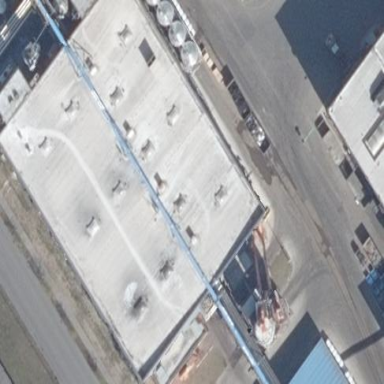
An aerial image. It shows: Industrial building with flat grey roof.